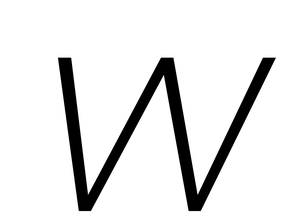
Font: Poppins-ExtraLightItalic